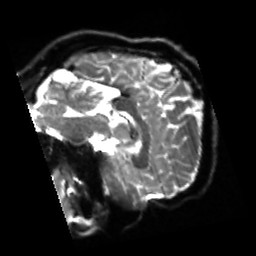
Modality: sbref
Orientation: sagittal
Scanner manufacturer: siemens
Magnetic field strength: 3 T
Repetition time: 4 s
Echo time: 0.0594 s